Question: The following SQL statement:
'''
SELECT FTR, COUNT(FTR)
FROM football_data
WHERE Matchday >= '2019-01-18'
GROUP BY FTR
'''
Returns the following result:

Now I'm trying to get a percentage for each of those COUNT(FTR)'s.
So the sum of those 3 numbers is 153. Now I would like to get the percentage of them
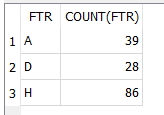
Answer: You can use window functions, if I understand correctly:
'''
SELECT FTR, COUNT(*),
COUNT(*) * 1.0 / SUM(COUNT(*)) OVER () as ratio
FROM football_data
WHERE Matchday >= '2019-01-18'
GROUP BY FTR;
'''